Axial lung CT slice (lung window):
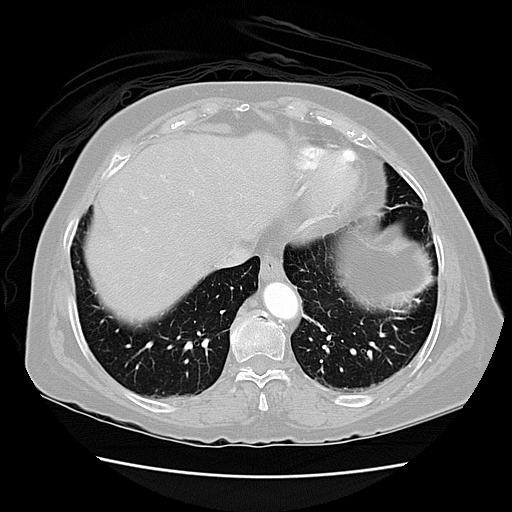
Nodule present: no